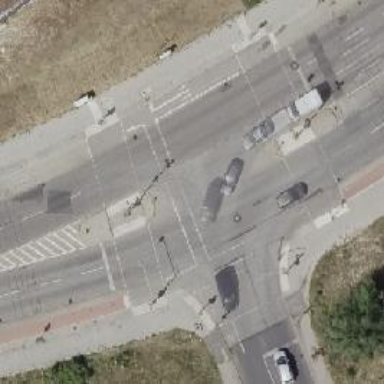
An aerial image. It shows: Secondary road with asphalt surface. There are separate sidewalks on both sides and lane for cyclists on both sides.